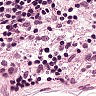
Metastatic tissue present: no